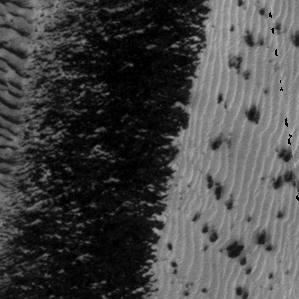
Label: frost